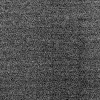
Atmospheric dust classification: dusty